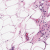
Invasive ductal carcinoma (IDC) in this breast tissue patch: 0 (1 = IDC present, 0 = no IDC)